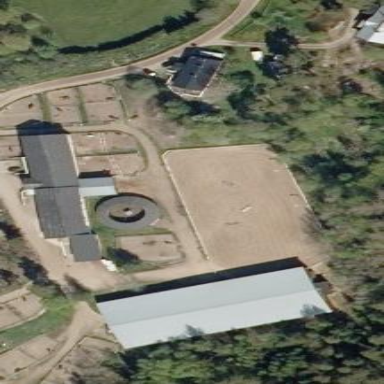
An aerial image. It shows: Area designated for horse riding.